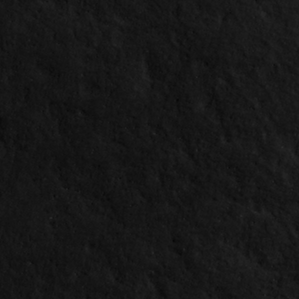
Label: non_frost